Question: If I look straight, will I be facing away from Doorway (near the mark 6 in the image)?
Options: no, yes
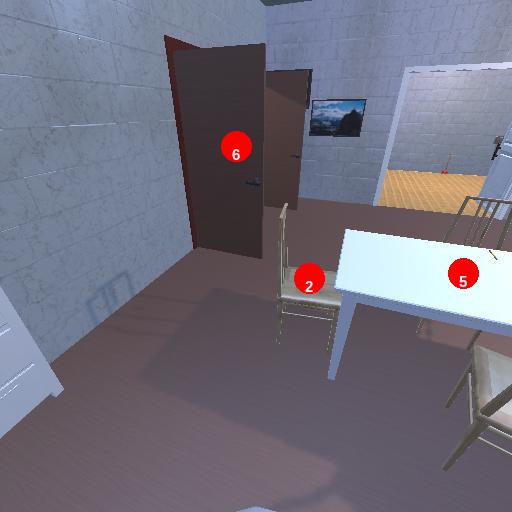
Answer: no